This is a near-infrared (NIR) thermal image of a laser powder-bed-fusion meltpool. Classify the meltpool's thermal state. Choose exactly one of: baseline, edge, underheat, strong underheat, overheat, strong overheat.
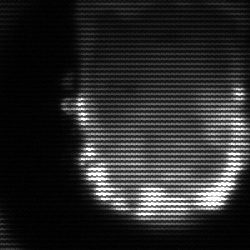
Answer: baseline